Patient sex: F
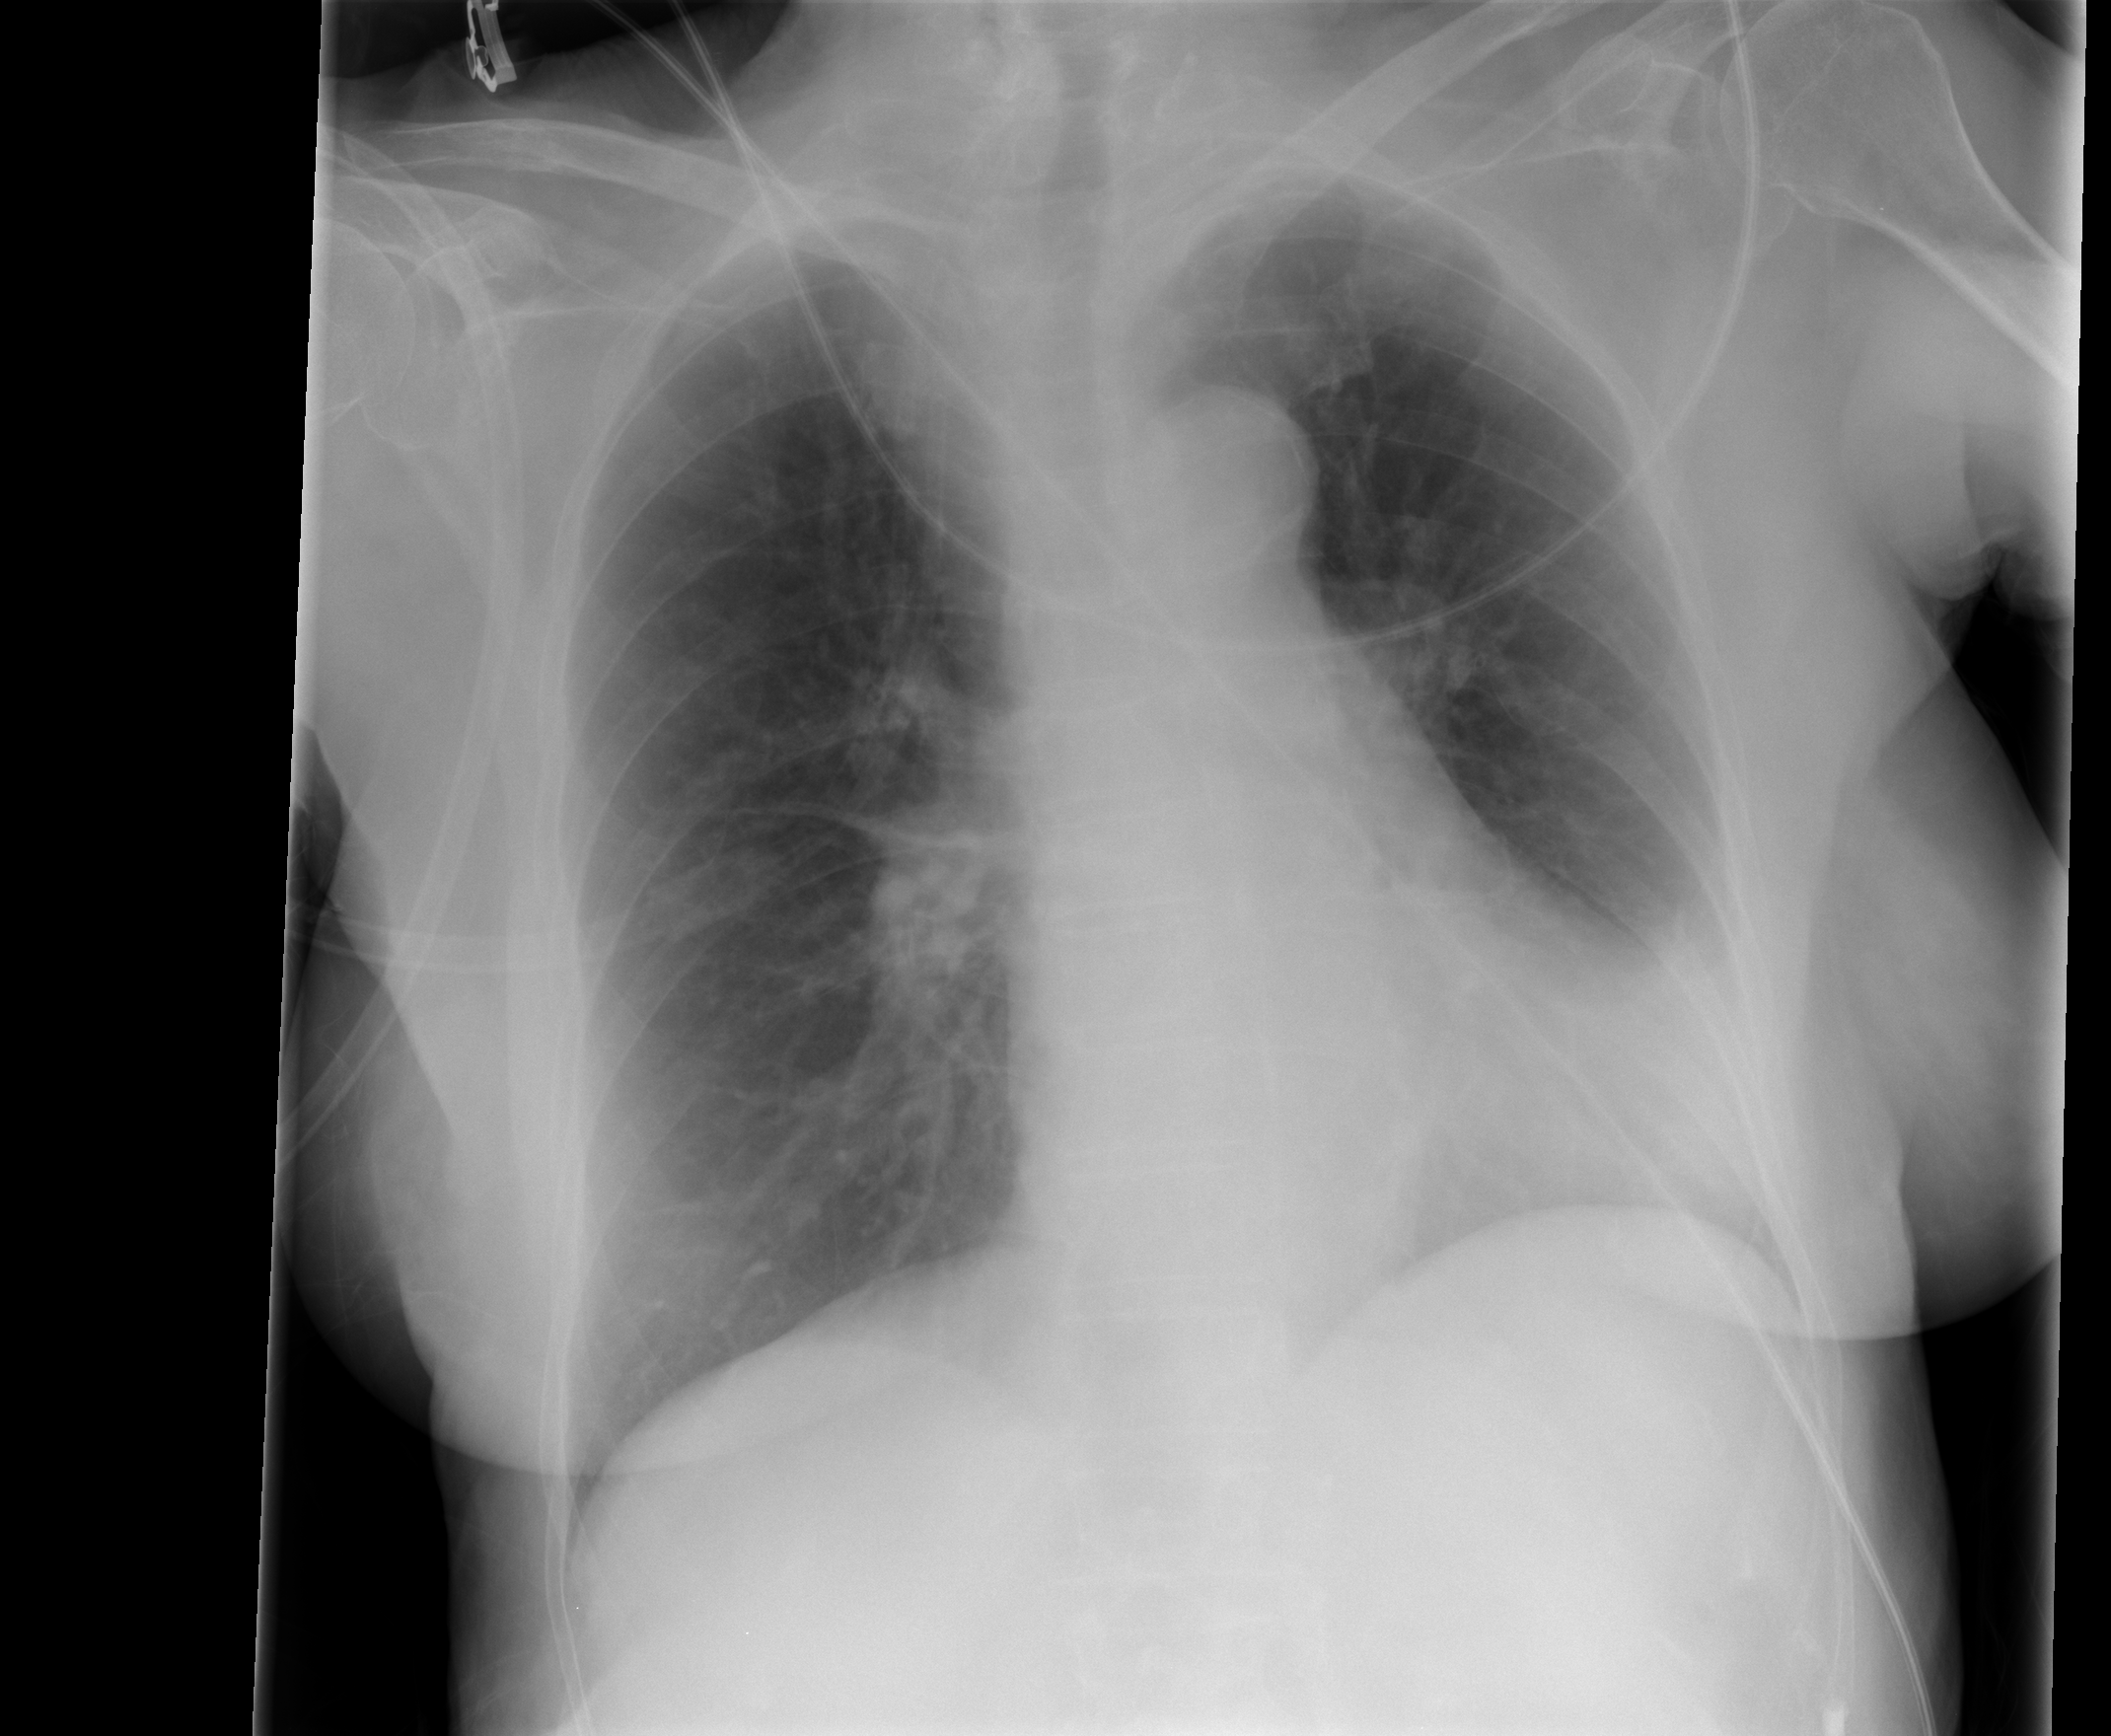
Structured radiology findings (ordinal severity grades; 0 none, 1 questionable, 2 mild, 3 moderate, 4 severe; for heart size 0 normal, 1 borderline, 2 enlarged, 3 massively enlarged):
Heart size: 0
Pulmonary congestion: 0
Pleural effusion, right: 0
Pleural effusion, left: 0
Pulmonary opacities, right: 0
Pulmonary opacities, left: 0
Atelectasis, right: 0
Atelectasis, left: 2